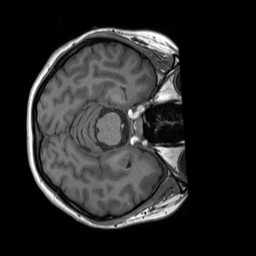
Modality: T1w
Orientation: axial
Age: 24
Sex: female
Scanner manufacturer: siemens
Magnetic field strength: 3 T
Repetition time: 1.8 s
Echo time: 0.00232 s